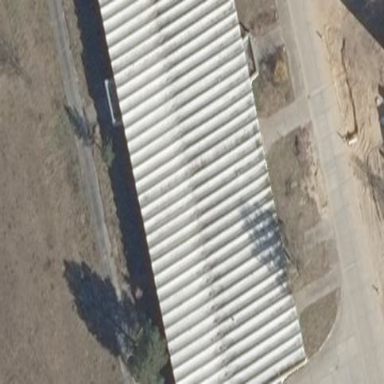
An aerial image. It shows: Warehouse building.